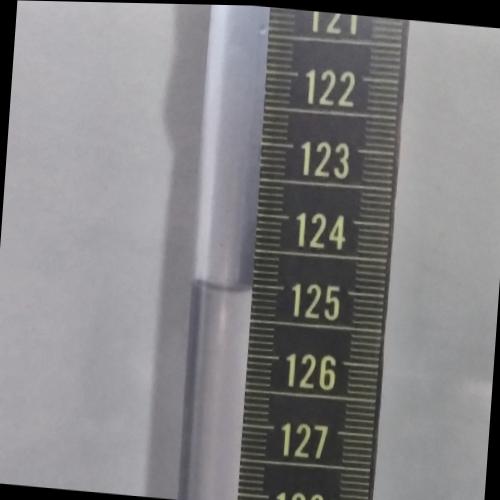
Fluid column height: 125.1 cm